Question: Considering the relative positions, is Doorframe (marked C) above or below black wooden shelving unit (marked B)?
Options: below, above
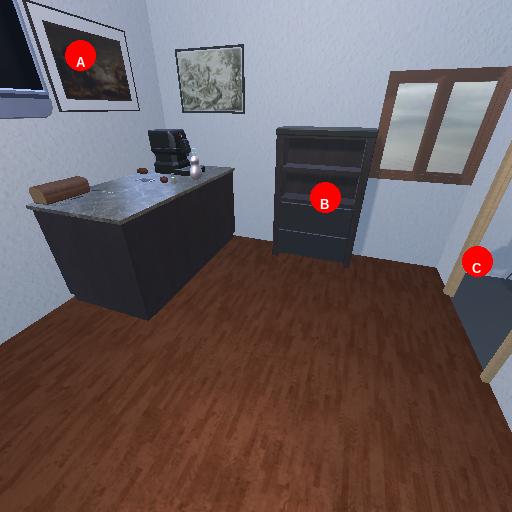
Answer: below